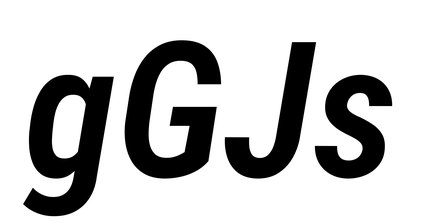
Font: Roboto-Italic_Condensed_SemiBold_Italic